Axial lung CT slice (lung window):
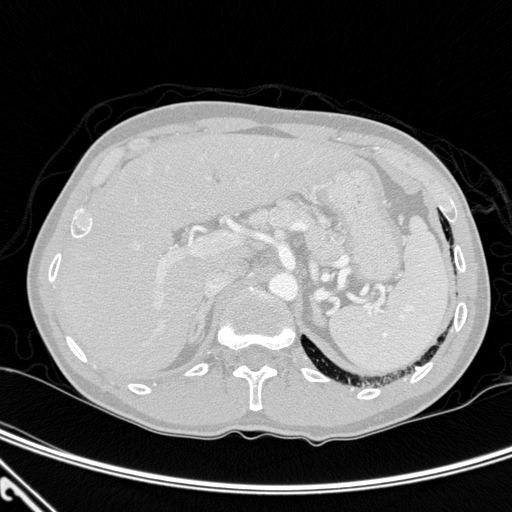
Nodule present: no